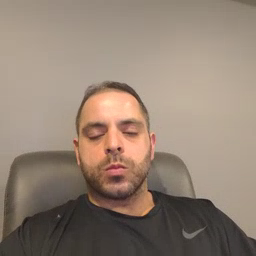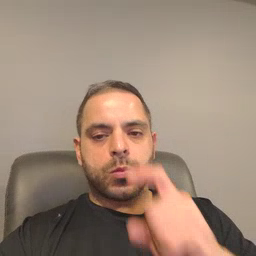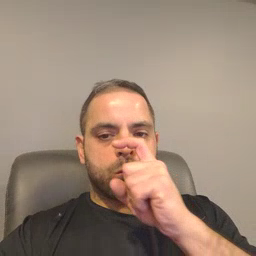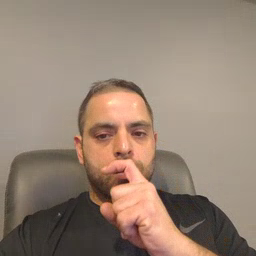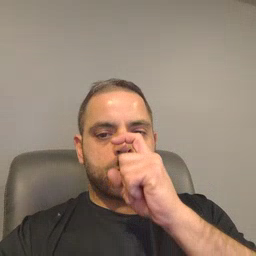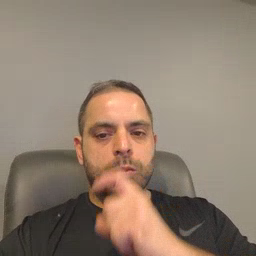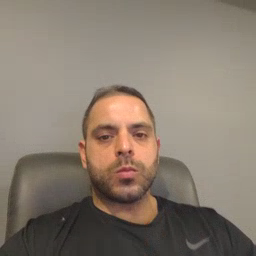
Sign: doll